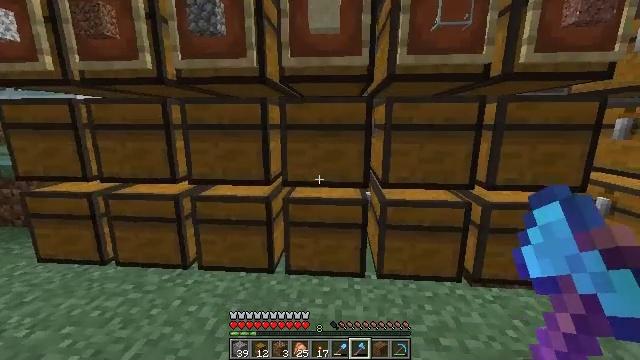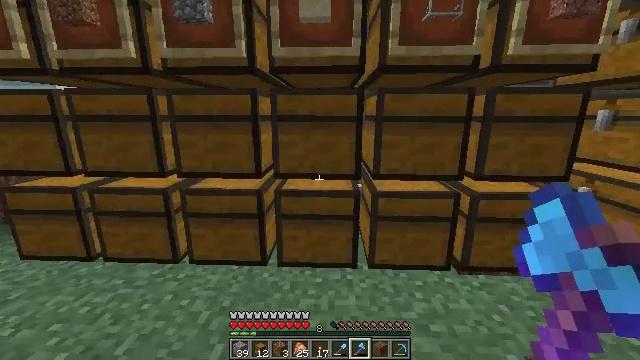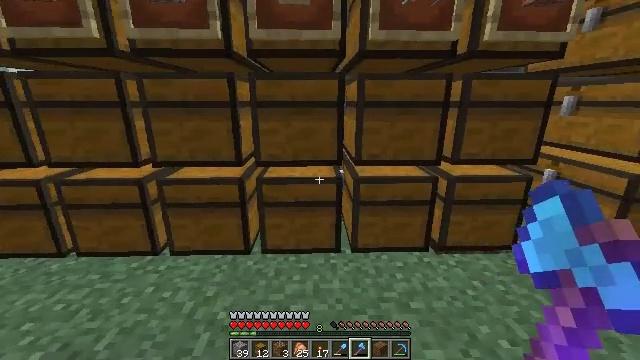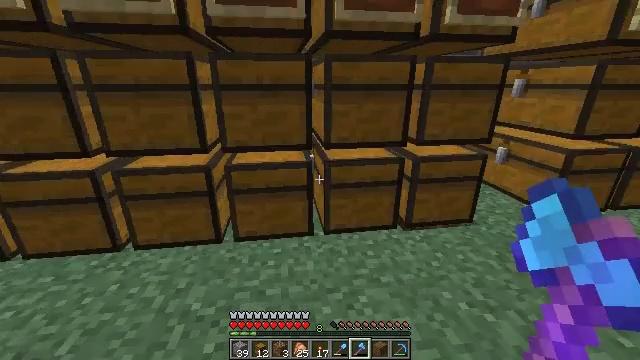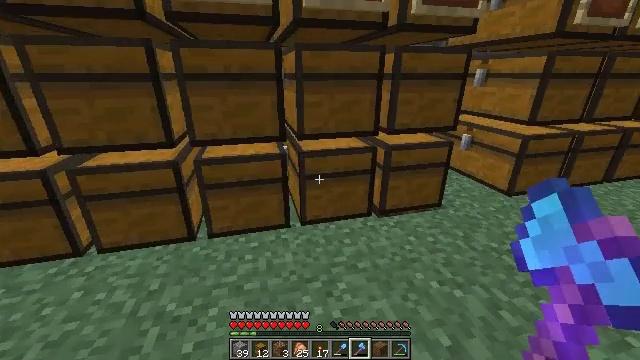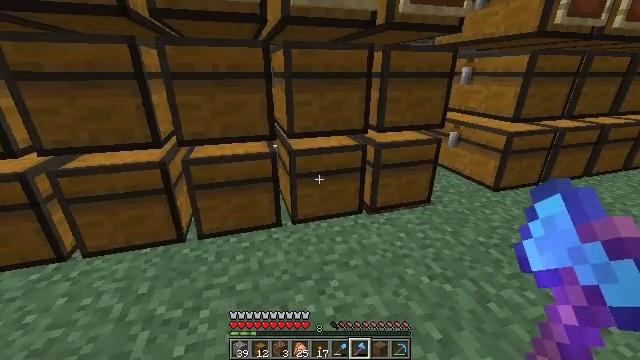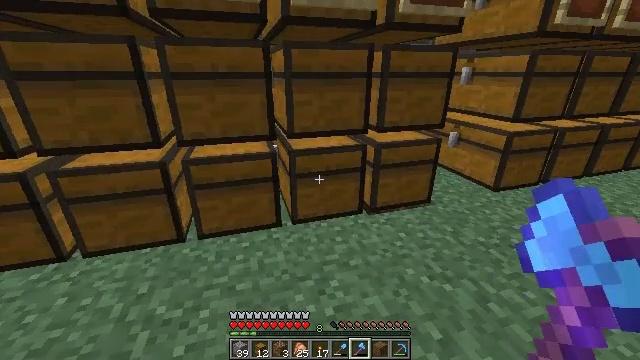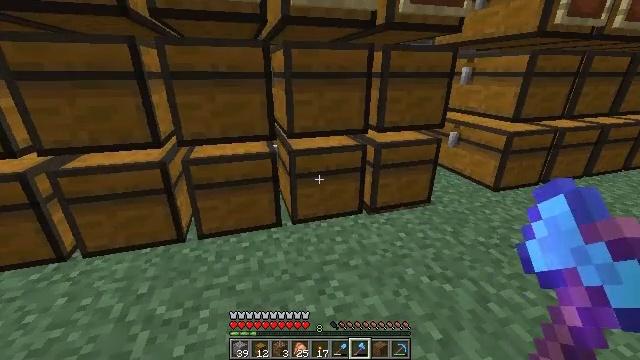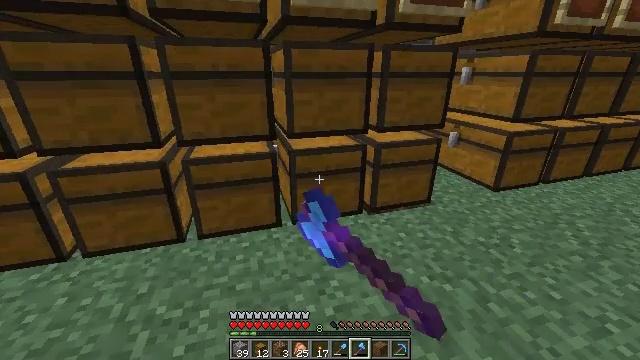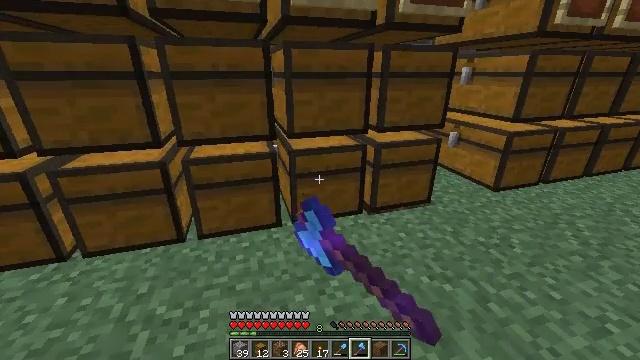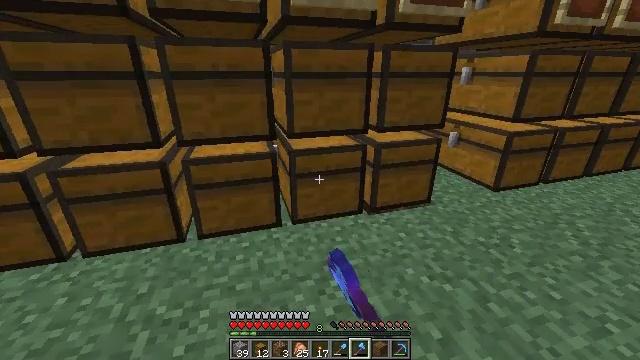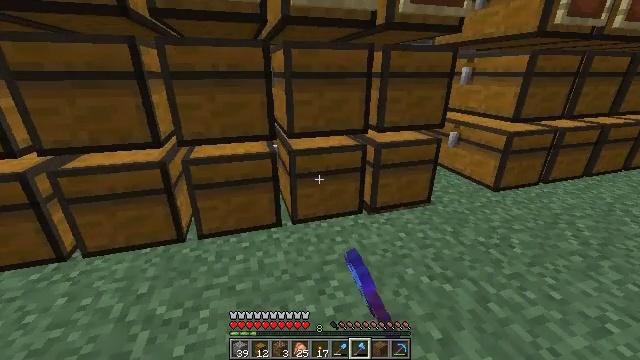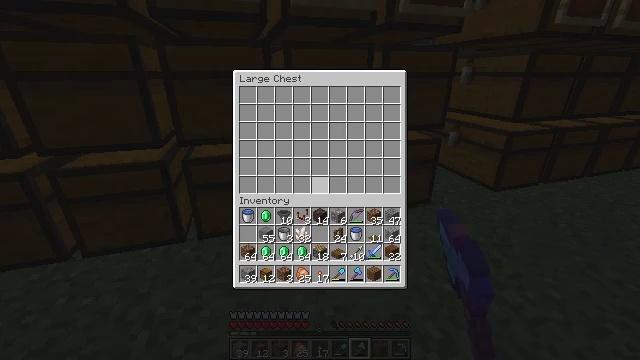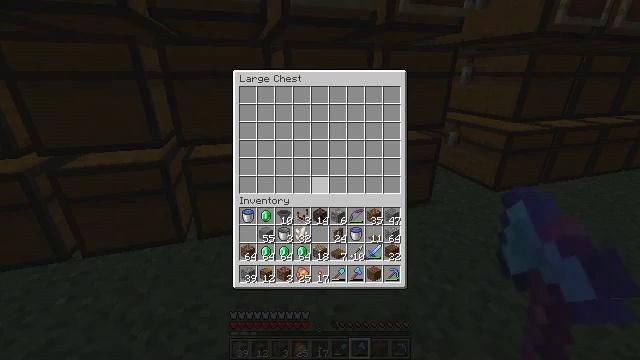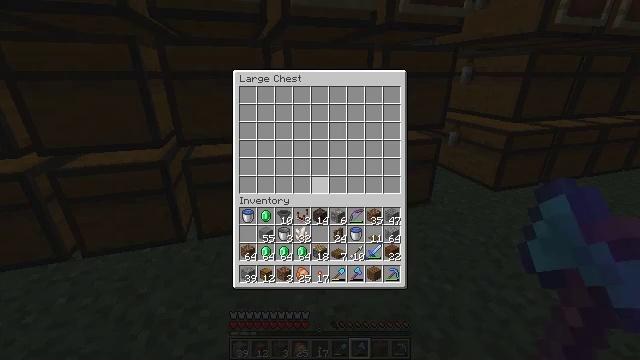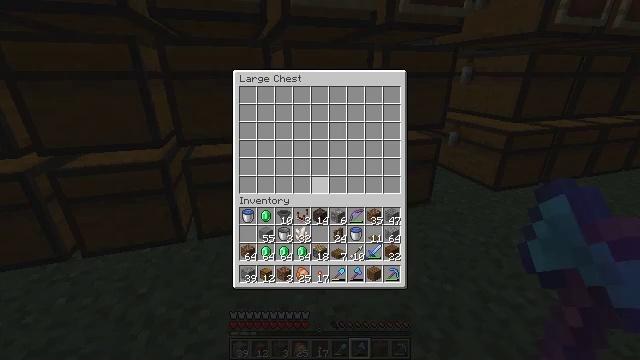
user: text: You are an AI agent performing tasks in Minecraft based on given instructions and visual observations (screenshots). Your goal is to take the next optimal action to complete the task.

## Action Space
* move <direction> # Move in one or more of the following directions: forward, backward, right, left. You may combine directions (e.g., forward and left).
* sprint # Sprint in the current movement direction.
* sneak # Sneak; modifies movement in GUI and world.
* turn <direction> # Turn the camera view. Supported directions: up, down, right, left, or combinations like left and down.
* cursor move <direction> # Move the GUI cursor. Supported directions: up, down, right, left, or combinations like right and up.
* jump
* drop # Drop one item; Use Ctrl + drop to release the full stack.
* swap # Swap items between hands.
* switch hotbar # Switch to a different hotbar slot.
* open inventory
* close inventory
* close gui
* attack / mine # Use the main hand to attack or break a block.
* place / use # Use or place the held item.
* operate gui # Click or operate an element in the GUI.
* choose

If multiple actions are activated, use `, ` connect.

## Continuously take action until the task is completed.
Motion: motion action
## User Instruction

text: Interact with a furnace to make glass.
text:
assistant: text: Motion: turn right and down
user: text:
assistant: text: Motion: turn right and down
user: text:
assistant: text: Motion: turn right and down
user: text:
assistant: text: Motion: turn right and down
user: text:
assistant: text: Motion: turn right
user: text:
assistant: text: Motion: no_op
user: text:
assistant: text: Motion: use / place
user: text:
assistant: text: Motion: use / place
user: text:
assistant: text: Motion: use / place
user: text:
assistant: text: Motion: use / place
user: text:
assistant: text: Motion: no_op
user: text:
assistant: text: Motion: open gui
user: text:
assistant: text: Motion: no_op
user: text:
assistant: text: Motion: no_op
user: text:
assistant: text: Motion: no_op
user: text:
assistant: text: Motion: no_op
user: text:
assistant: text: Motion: no_op
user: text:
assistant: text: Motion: no_op
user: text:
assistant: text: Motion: no_op
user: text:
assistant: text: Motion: no_op
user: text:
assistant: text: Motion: no_op
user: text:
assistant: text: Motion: no_op
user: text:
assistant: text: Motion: no_op
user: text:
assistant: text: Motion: no_op
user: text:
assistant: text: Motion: no_op
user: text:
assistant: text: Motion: no_op
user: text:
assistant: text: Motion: turn left, close gui
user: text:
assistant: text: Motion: turn left
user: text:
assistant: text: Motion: turn left
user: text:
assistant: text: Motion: turn left